Interaction volume radius: 10 \u00c5
Interaction volume height: 20 \u00c5
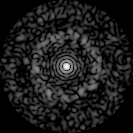
Disorder parameter: 0.8075